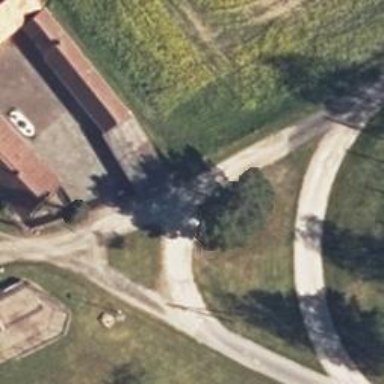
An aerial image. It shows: Paved residential road.